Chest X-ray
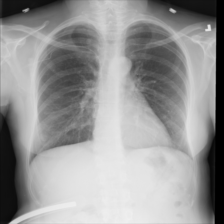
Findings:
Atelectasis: negative
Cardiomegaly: negative
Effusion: negative
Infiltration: negative
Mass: negative
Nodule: negative
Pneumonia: negative
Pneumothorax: negative
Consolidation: negative
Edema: negative
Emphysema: negative
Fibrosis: negative
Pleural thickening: negative
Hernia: negative